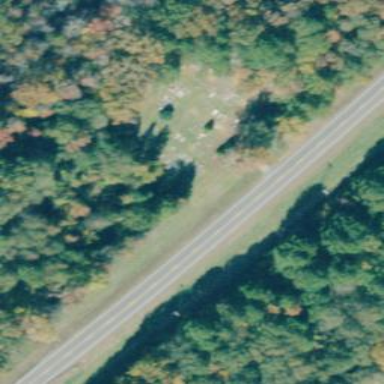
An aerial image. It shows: Cemetery.